Interaction volume radius: 10 \u00c5
Interaction volume height: 10 \u00c5
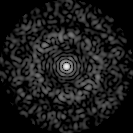
Disorder parameter: 0.8383